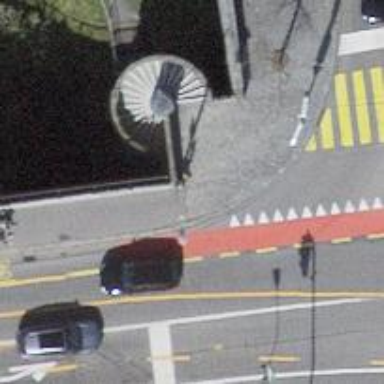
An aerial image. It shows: Sidewalk on asphalt footway bridge.